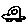
Label: car